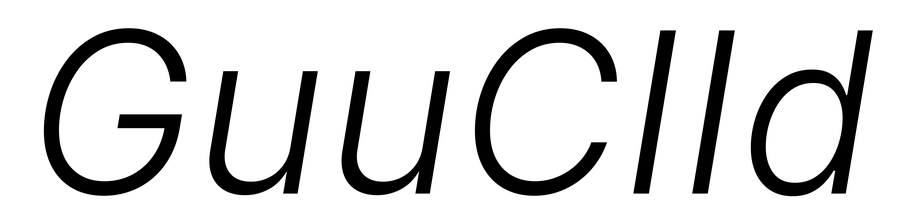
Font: Inter-Italic_Light_Italic